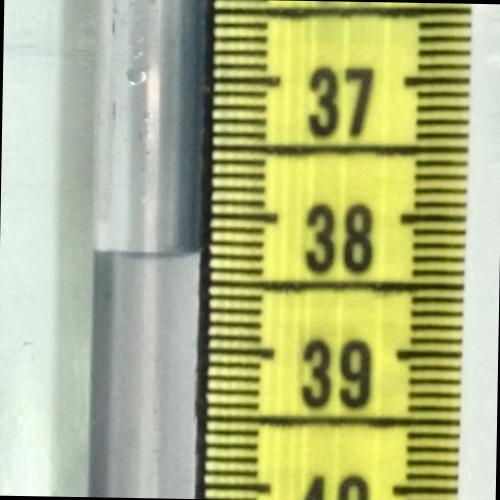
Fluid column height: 38.3 cm